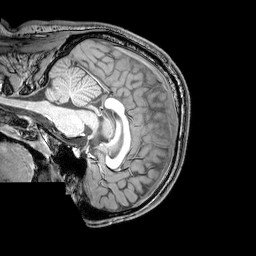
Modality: T1w
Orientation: sagittal
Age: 22
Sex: male
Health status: healthy
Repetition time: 0.081 s
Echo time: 0.037 s